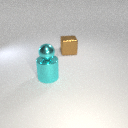
large cyan metal cylinder below small cyan metal sphere